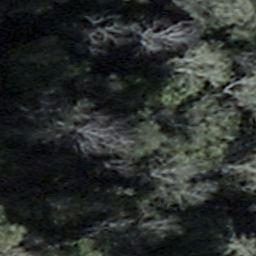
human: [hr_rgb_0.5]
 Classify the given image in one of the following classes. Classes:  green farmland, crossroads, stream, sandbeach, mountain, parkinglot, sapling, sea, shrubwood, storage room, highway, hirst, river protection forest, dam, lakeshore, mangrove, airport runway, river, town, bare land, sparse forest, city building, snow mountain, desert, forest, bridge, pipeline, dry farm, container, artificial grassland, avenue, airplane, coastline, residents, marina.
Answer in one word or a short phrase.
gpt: shrubwood